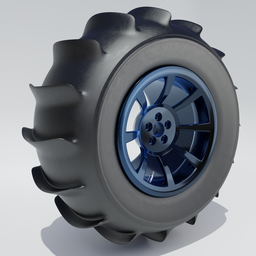
Label: mechanical